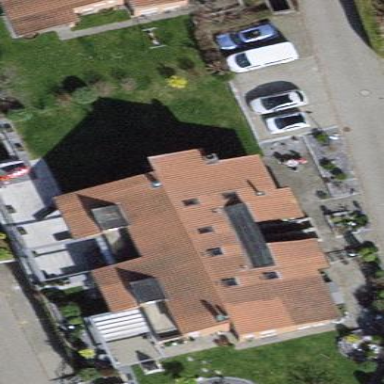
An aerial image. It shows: Simple and straightforward house.